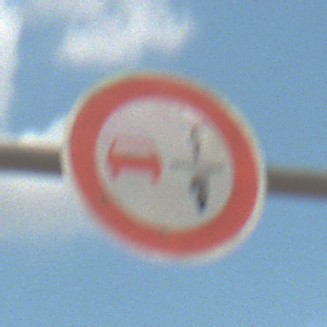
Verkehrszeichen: VerbotUeberholenEinspurigeFahrzeuge
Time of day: Midday
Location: Outdoor (Suburban)
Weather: PartlyCloudy
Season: NotSpecified
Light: Natural